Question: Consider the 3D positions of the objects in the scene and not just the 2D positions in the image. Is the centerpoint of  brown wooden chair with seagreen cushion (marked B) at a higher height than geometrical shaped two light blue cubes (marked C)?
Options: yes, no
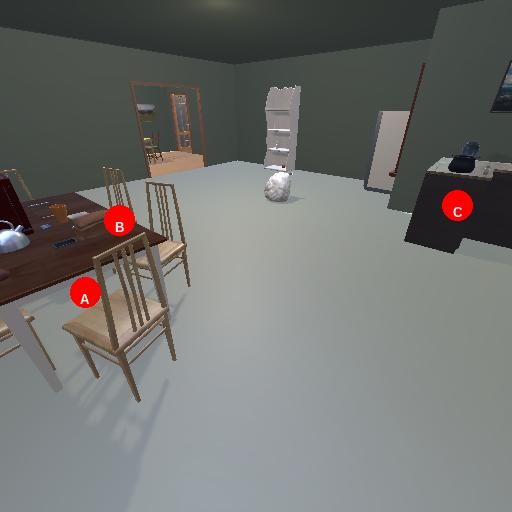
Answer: yes